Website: apple
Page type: account-selection
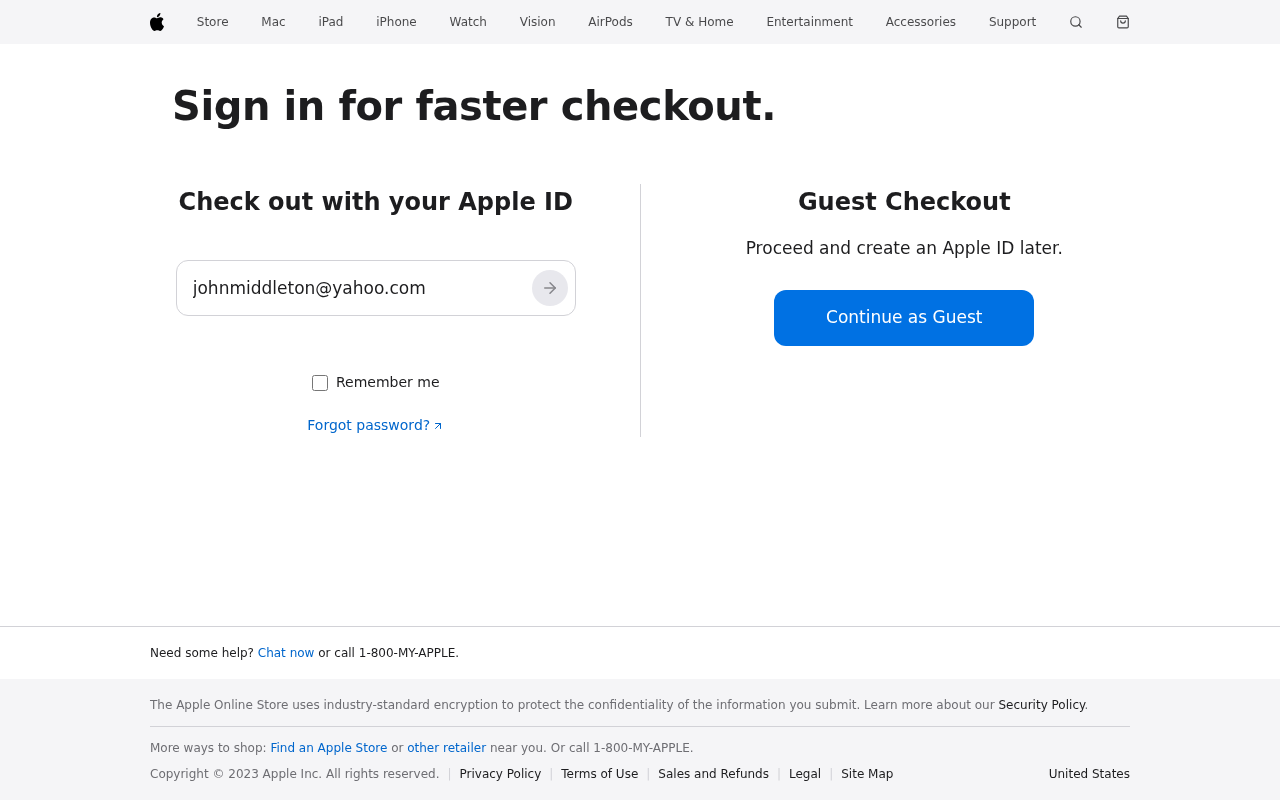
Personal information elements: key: PII_EMAIL
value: johnmiddleton@yahoo.com